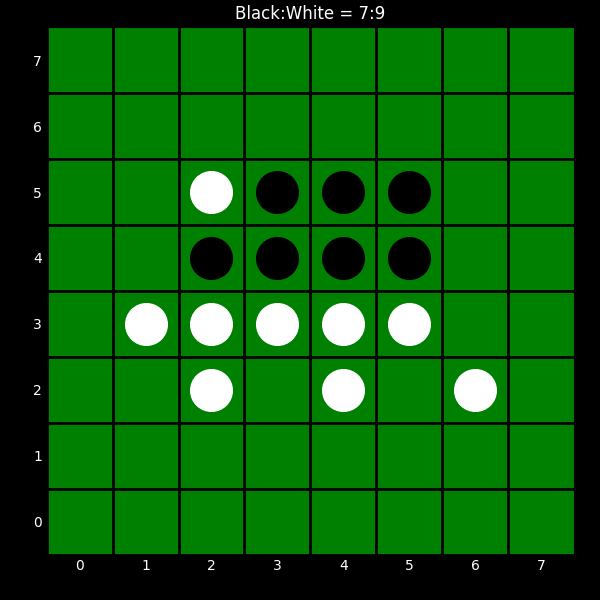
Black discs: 7
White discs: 9